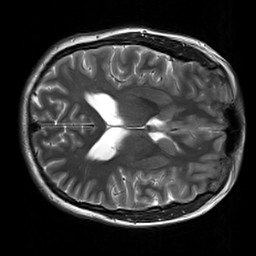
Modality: T2w
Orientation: axial
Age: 25
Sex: female
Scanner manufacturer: siemens
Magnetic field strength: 3 T
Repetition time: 7 s
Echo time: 0.09 s